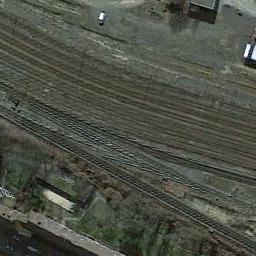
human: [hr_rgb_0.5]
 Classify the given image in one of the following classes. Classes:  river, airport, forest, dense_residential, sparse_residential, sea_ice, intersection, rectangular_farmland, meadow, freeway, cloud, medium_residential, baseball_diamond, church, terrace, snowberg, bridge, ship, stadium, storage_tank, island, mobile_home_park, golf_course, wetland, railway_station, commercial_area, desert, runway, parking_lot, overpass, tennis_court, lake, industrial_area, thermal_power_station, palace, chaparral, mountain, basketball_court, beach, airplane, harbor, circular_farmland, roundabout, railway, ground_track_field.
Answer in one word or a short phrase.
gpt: railway